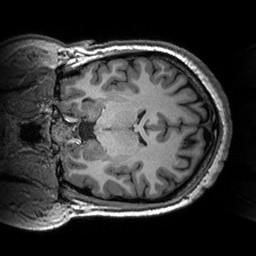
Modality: T1w
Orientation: coronal
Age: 31
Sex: male
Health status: healthy
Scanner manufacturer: siemens
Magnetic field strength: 3 T
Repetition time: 2.53 s
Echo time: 0.00288 s